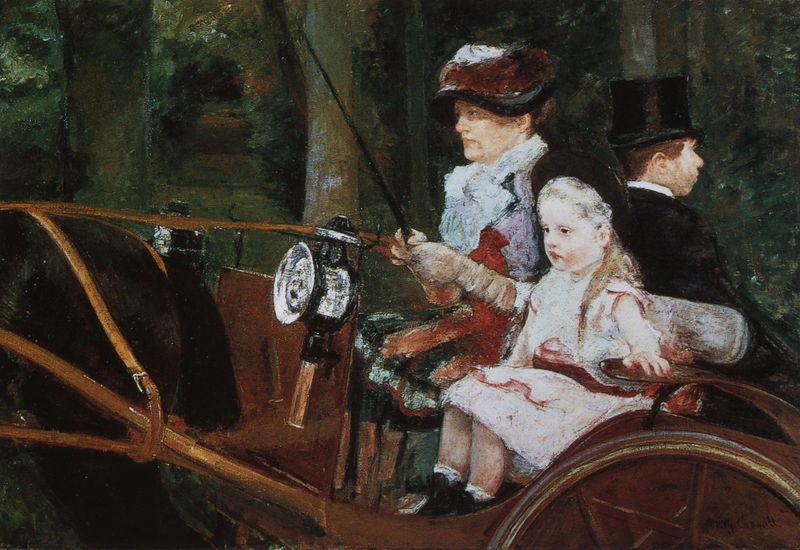
Titel: Dame und Kind mit der Kutsche fahrend
Künstler: Mary Cassatt
Standort: Philadelphia
Institution: Philadelphia Museum of Art
Schlagwörter: baum, gruppe, hand, laub, mann, weiß, bäume, grün, impressionismus, landschaft, mädchen, stadt, ausschnitt, braun, frau, handschuhe, holz, hut, hüte, jahrhundertwende, kleid, kleider, lampe, laterne, paris, renoir, schwarz, dame, park, rot, weg, gesellschaft, malerei, rock, zylinder, anzug, blond, jung, kappe, bluse, kragen, bild, herr, baumstamm, stamm, land, haare, reich, adel, familie, kind, mutter, spitzen, tochter, locken, rosa, wald, pferd, räder, beine, rappe, schwanz, schweif, zaumzeug, zügel, sommer, lehne, schuhe, ausflug, kutsche, bank, scheinwerfer, auto, rad, wagen, ölgemälde, stämme, strohhut, riemen, manet, junge, rüschen, fein, flucht, hinten, geschirr, nachts, kutscher, peitsche, bürgertum, deichsel, sonntag, diffus, leder, gehölz, bleich, achse, waldweg, rute, sohn, kutschfahrt, großmutter, ausfahrt, kid, kutschbock, spazierfahrt, gerte, zilynder, kutschpferd, pferdehintern, söckchen, pferdegeschirr, lederriemen, renoire, zyinder, sosa, lenken, zweisitzer, sylinder, kusche, 19. jahrhundert, n, 1860, kutscherin, müädchen, draußen landschaft, kutschafhrt, sonntagsfahrt, kutschenfahrt, zugwerk